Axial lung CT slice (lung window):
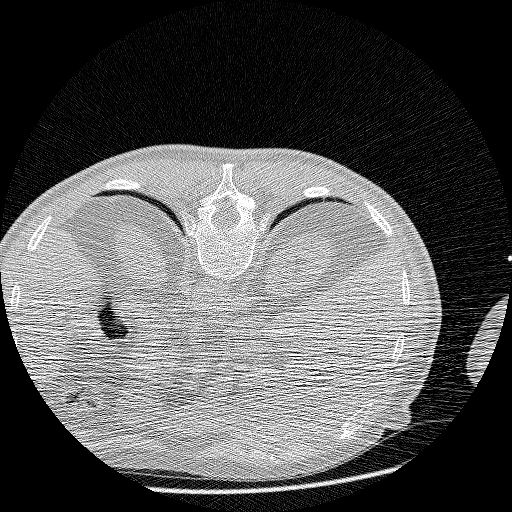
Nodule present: no